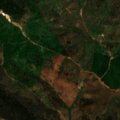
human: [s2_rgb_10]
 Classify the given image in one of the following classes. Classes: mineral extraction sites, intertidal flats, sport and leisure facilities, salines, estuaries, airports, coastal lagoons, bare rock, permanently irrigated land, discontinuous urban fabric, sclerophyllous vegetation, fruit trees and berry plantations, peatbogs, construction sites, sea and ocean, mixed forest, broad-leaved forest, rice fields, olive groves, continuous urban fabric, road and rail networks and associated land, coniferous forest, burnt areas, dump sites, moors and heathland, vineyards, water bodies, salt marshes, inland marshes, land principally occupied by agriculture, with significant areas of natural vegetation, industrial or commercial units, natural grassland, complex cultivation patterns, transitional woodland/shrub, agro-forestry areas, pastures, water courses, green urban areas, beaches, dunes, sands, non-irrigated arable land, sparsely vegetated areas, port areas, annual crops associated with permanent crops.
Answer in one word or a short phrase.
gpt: non-irrigated arable land, land principally occupied by agriculture, with significant areas of natural vegetation, agro-forestry areas, broad-leaved forest, transitional woodland/shrub